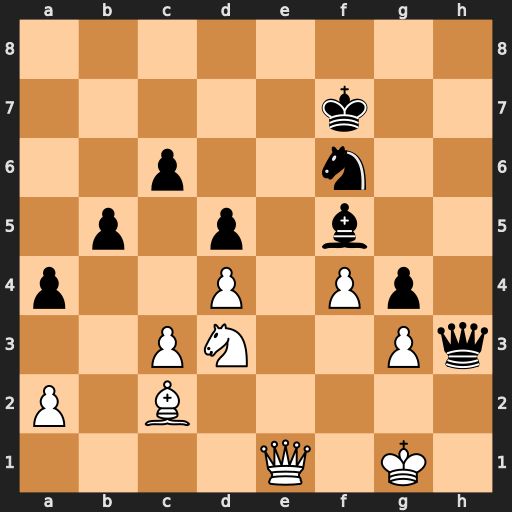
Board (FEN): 8/5k2/2p2n2/1p1p1b2/p2P1Pp1/2PN2Pq/P1B5/4Q1K1
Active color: w
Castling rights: -
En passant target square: -
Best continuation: Ne5+ Kg7 Bxf5